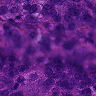
Metastatic tissue present: no